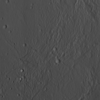
Label: not_dusty